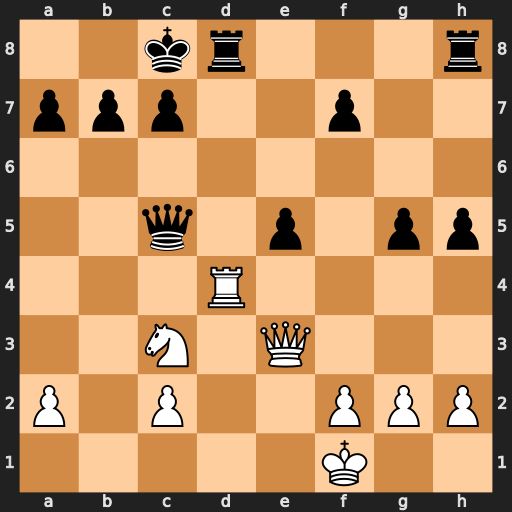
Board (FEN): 2kr3r/ppp2p2/8/2q1p1pp/3R4/2N1Q3/P1P2PPP/5K2
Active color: w
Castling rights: -
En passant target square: -
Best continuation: Rxd8+ Rxd8 Qxc5